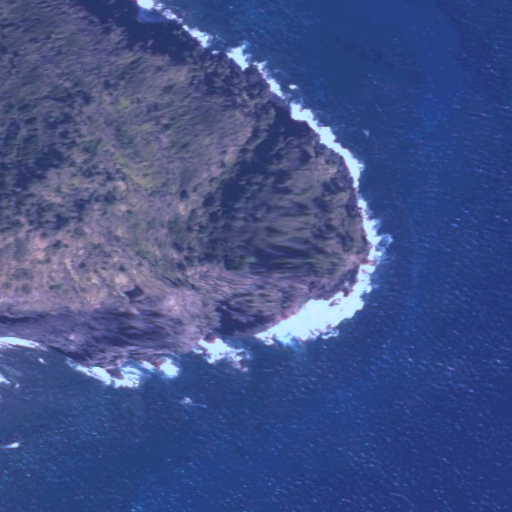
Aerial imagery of cape in Hawaii named Kawelikoa Point containing only unknown